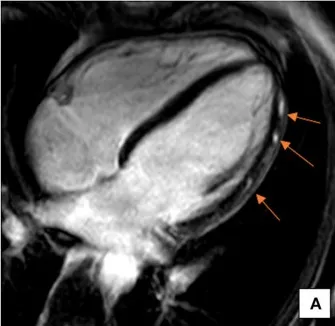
Representative 4-Chamber (4CH) view images of late gadolinium enhancement (LGE). A comparison between LGE images from the past bout of myocarditis.
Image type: radiology (mri)